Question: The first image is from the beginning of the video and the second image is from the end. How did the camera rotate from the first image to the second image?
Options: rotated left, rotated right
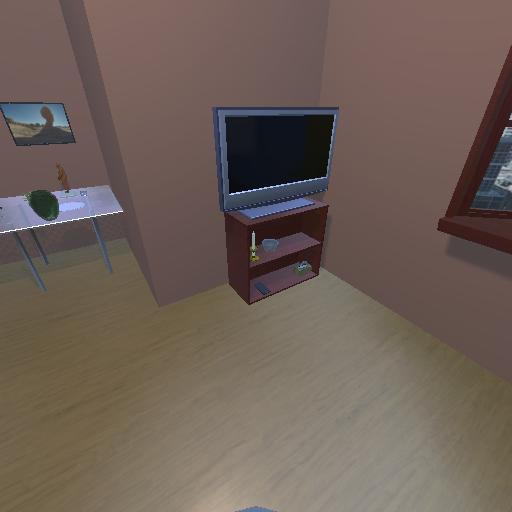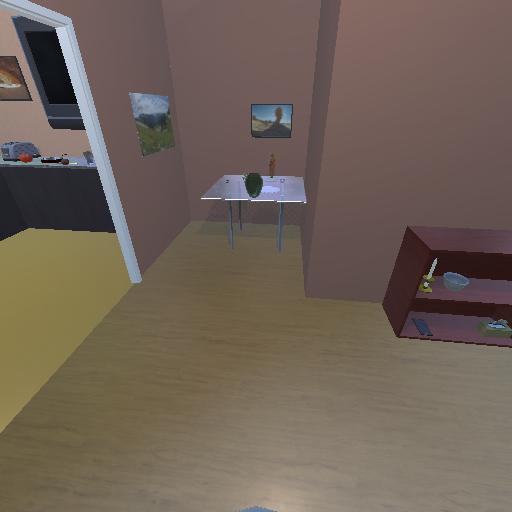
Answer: rotated left